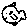
Label: fish